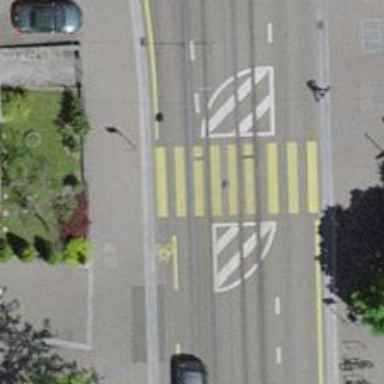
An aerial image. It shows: Uncontrolled zebra crossing at railway crossing.